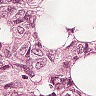
Metastatic tissue present: yes